Field crop: maize
Growth stage: 2
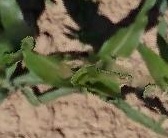
Species: maize